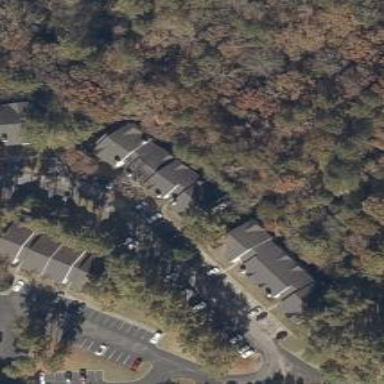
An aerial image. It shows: Image showing building with apartments.